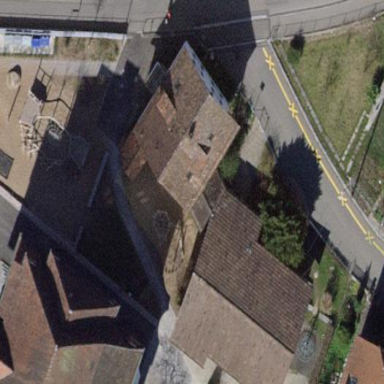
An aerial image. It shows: Kindergarten building.